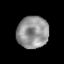
Tissue: prostate
Cell type: T cells
Senescence score: 0.214
Nuclear area (px): 991
Mean DAPI intensity: 146.428